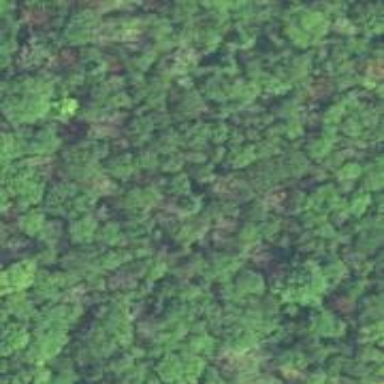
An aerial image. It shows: Mixed leaf woodland.